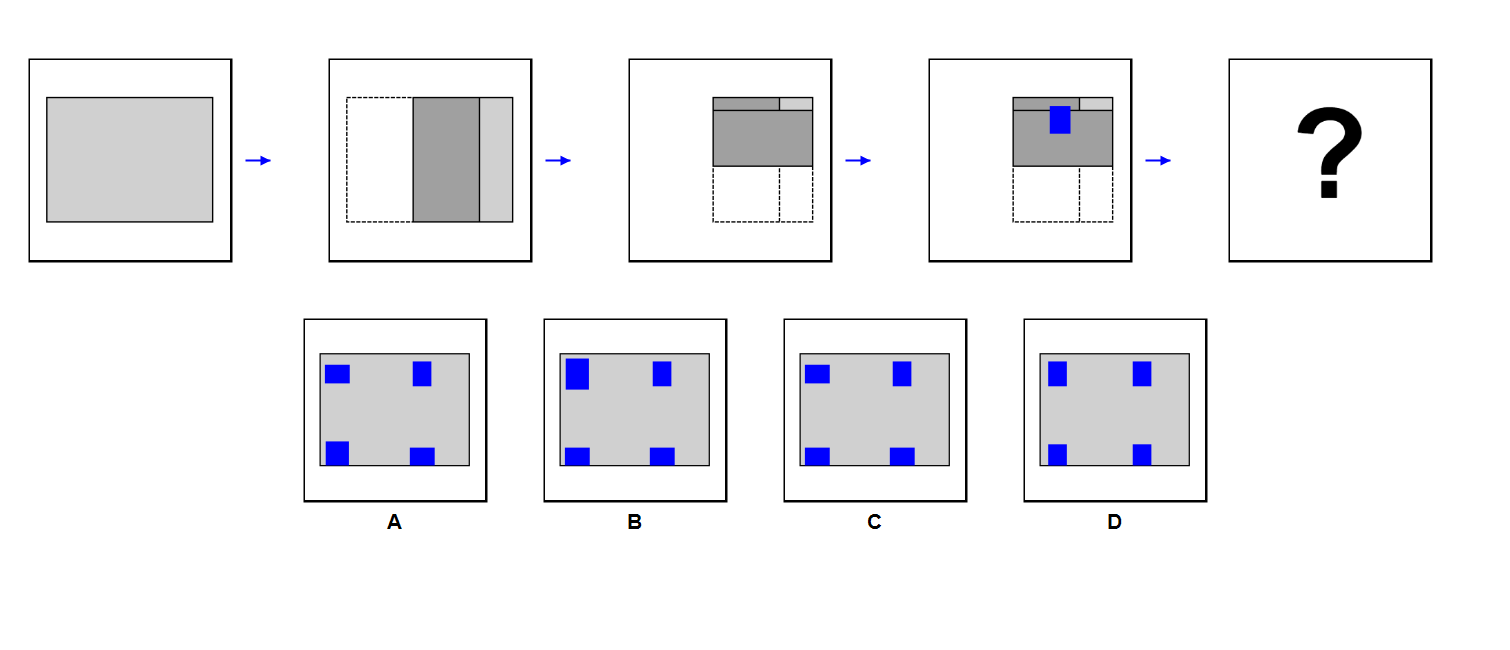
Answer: D